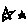
Label: star